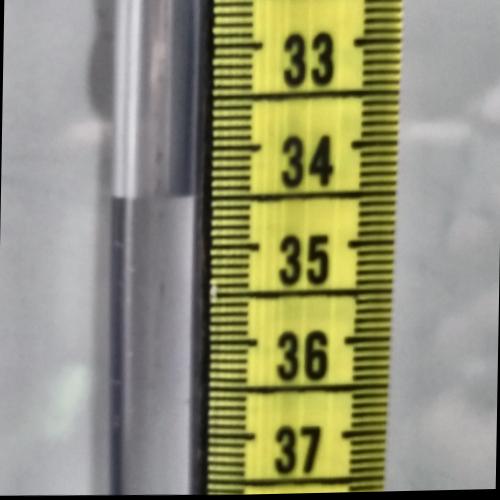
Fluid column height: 34.5 cm